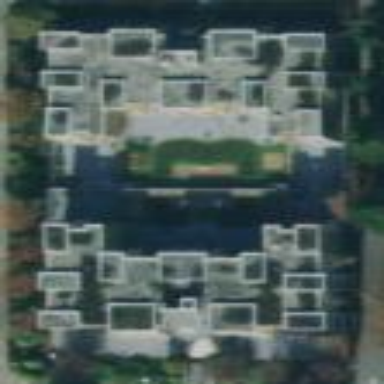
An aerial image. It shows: Residential area with apartments.